Question: I have project is single view app and add to view controller scrollview
with parameters
'''
[scroller setScrollEnabled:YES];
[scroller setContentSize:CGSizeMake(0, 960)];
'''
if screen resolution is 320x480 then we have some invisible "screen 2" (320x480)
how do I make that - did load app at position "screen 2" and after that
I can scroll not down, but to up at start launch app.

How to release that?
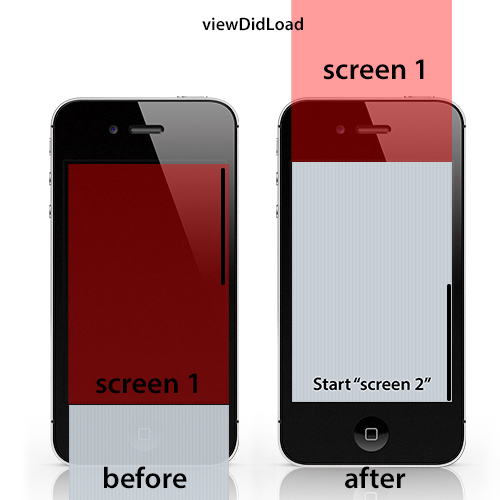
Answer: you have to give the scrollview a proper content size, depending on the screen size.
Assuming that the scrollview is fullscreen in portrait:
'''
//------------------------------------------
- (void)viewDidLoad{
[super viewDidLoad];
CGRect screenSize = [[UIScreen mainScreen] bounds];
[scroller setScrollEnabled:YES];
[scroller setContentSize:CGSizeMake(0, screenSize.size.height)];
}
//------------------------------------------
- (void)viewDidAppear:(BOOL)animated{
[super viewDidAppear:animated];
CGRect screenSize = [[UIScreen mainScreen] bounds];
CGPoint scrollPoint = CGPointMake( 0.0, screenSize.size.height / 2);
[scroller setContentOffset:scrollPoint animated:YES];
}
'''